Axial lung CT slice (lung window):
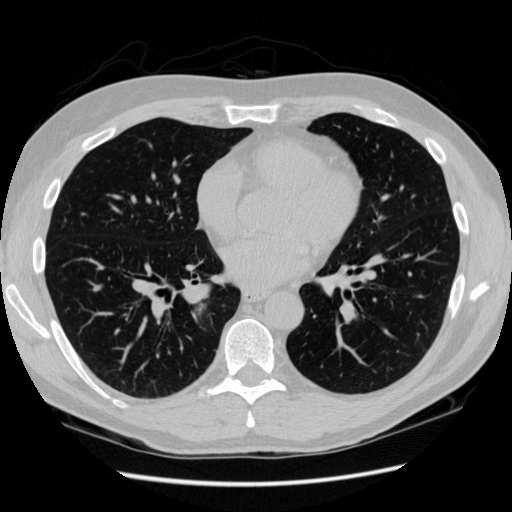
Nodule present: no